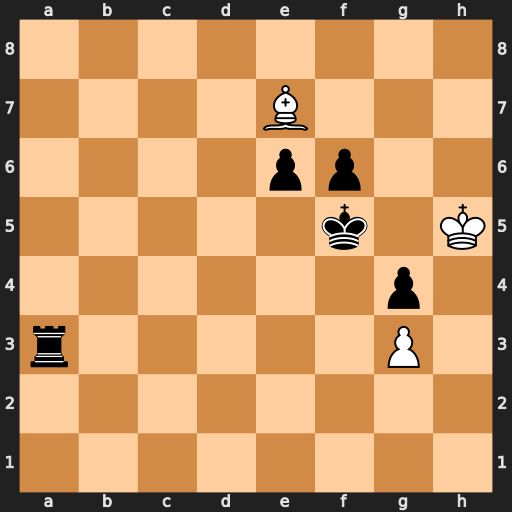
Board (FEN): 8/4B3/4pp2/5k1K/6p1/r5P1/8/8
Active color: w
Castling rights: -
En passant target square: -
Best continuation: Bxa3 e5 Bb4 Ke4 Kxg4 f5+ Kg5 Kf3 Be1